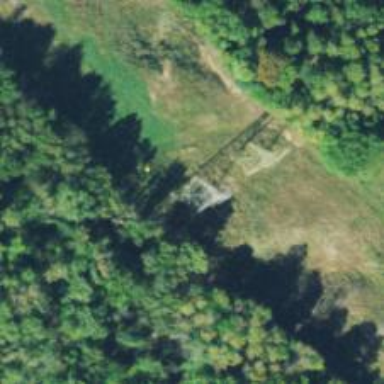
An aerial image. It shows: Lattice structure tower.